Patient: sex M, age 42
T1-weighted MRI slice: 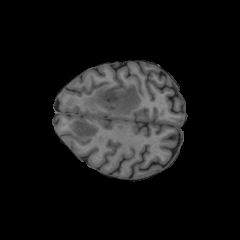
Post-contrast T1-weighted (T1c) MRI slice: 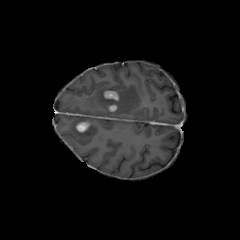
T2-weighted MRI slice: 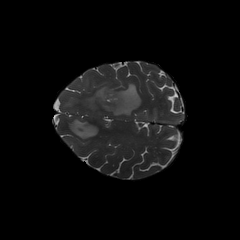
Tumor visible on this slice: yes
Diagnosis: Glioblastoma, IDH-wildtype
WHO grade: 4